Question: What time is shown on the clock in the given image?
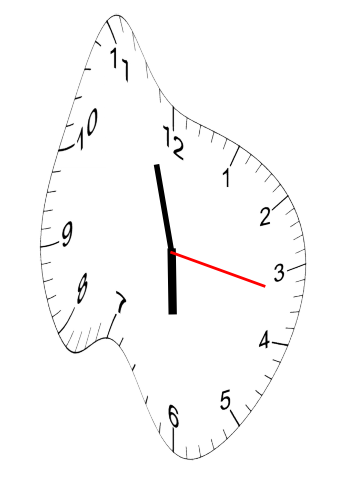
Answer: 05:57:17